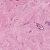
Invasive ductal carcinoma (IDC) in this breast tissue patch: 0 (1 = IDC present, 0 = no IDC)